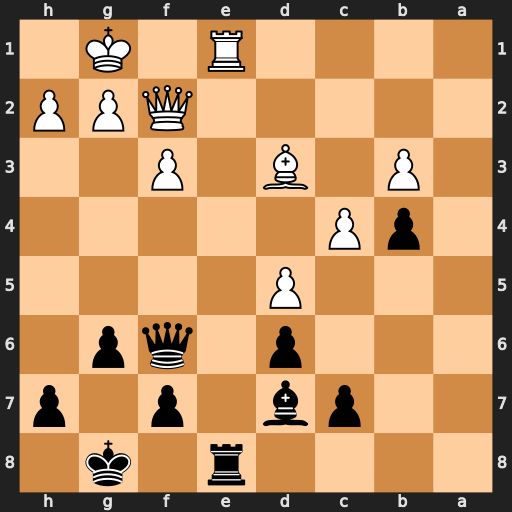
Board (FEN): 4r1k1/2pb1p1p/3p1qp1/3P4/1pP5/1P1B1P2/5QPP/4R1K1
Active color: b
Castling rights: -
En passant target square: -
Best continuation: Rxe1+ Qxe1 Qd4+ Kh1 Qxd3